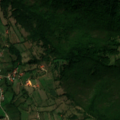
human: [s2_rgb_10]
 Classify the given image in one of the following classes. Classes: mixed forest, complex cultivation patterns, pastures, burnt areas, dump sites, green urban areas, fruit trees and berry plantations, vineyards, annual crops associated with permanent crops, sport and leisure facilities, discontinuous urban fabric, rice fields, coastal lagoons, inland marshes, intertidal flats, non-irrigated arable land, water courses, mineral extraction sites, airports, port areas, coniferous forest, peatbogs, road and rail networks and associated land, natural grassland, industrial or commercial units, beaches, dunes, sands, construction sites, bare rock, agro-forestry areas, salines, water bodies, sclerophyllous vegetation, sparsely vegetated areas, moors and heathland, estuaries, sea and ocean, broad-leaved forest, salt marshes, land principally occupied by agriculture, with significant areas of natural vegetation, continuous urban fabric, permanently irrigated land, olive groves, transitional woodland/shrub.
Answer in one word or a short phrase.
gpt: complex cultivation patterns, land principally occupied by agriculture, with significant areas of natural vegetation, broad-leaved forest, transitional woodland/shrub